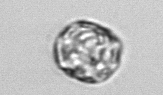
Label: Thalassiosira